Field crop: maize
Growth stage: 2
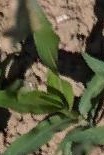
Species: maize